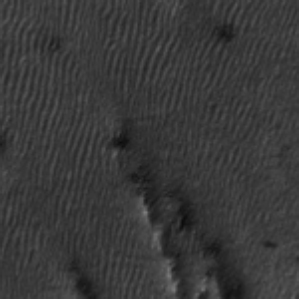
Label: frost